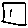
Label: square